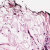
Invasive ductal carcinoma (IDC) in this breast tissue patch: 0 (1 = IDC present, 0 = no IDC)